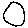
Label: circle